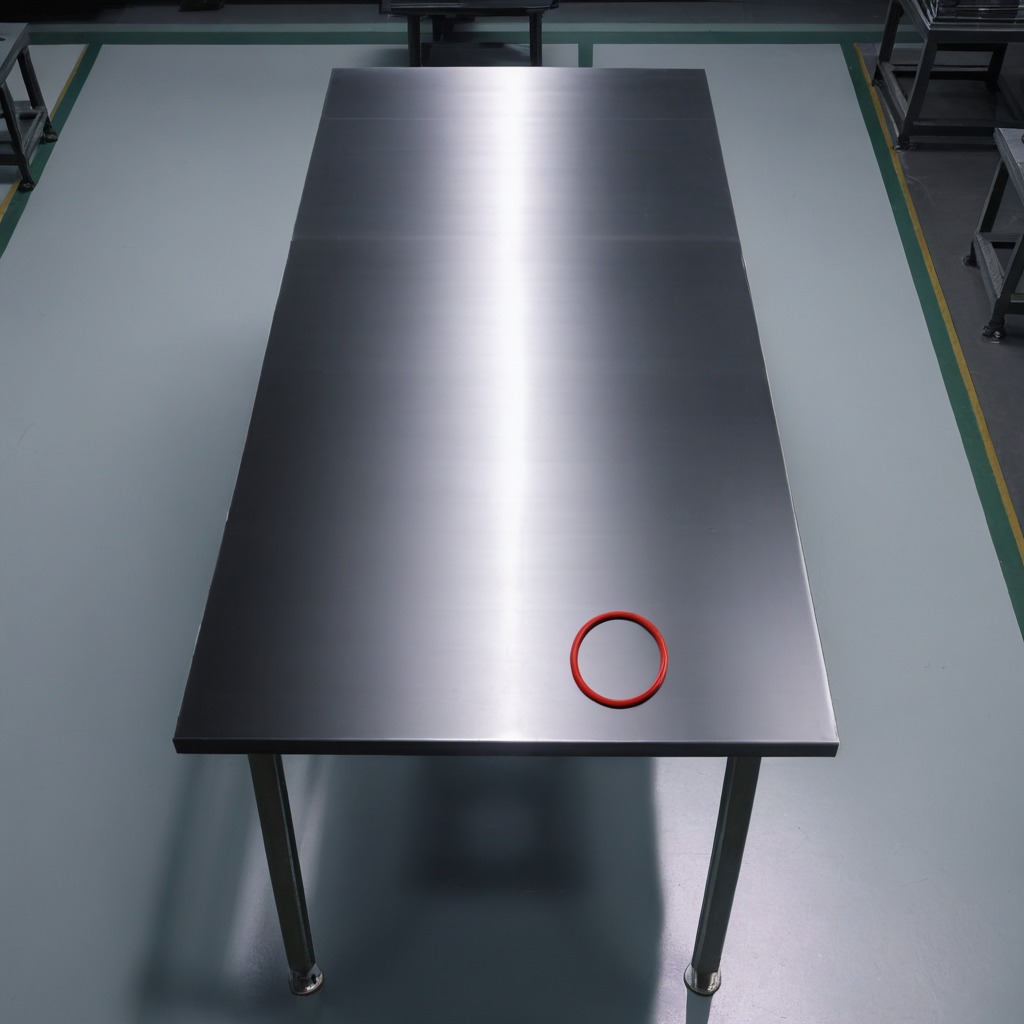
A rubber O-ring is lying on a clean empty table in a basement in the evening soft directional lighting on the tabletop realistic grain studio-quality clarity centered framing